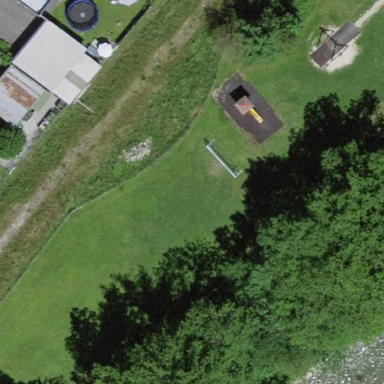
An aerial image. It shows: Playground area for leisure activities on the land.